Question: I have a rectangular group that holds a bunch of sprites. Sprites are moving (say up). As they reach the top, they collide with the boundary. I have set up logic that kills the sprites as they exit the group. However, the way it is now, I can see the sprite leaving the group. I want to make it so that as the sprite is crossing the boundary, it's gradually disappearing until it's out (and dead).
Here's a crude mockup of what I want to achieve.

I was playing around with cameras thinking I have to modify the viewport, but it's not working. What's the proper way of achieving this effect?
Thanks!
EDIT:
My camera was set up like this:
'''
camera = new OrthographicCamera(width, height);
camera.setToOrtho(false, width, height);
camera.position.set(width/2, height/2, 0);
'''
Right now it's operating from the group's parent level (layer). Width and height are Gdx.graphics.getWidth(), etc.
My update():
'''
camera.position.x = (width / 2) - resolver.getxPixelOffset()*parallax;
camera.update();
batch.setProjectionMatrix(camera.combined);
batch.begin();
g.drawGroup(batch);
batch.end();
'''
I moved my camera controls to my group class. I then changed the width and height to groupWidth and groupHeight. Since the group is not the entire screen, I figured it has to be smaller. This made the group massive. I don't want to change the size (or zoom?) of the group :(
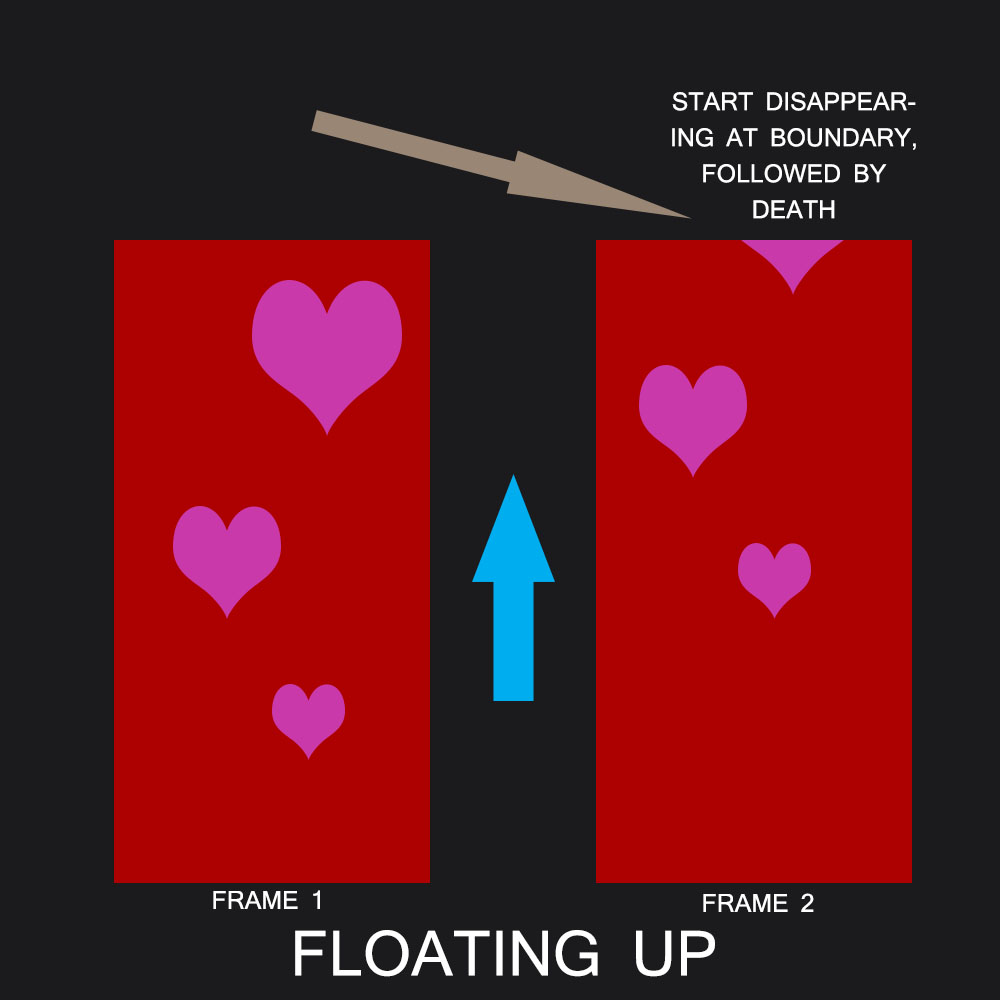
Answer: I haven't tested this myself, but I believe the proper way of doing this would be using <URL>:
'''
Rectangle scissors = new Rectangle();
Rectangle clipBounds = new Rectangle(x,y,w,h);
ScissorStack.calculateScissors(camera, spriteBatch.getTransformMatrix(), clipBounds, scissors);
ScissorStack.pushScissors(scissors);
spriteBatch.draw(...);
spriteBatch.flush();
ScissorStack.popScissors();
'''
You may need to draw and flush your background image (if you have one) before you draw with the scissors.